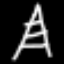
Label: The Eiffel Tower